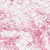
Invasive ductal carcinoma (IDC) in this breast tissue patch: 0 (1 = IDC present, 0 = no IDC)